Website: ulta-beauty
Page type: customer-info-address
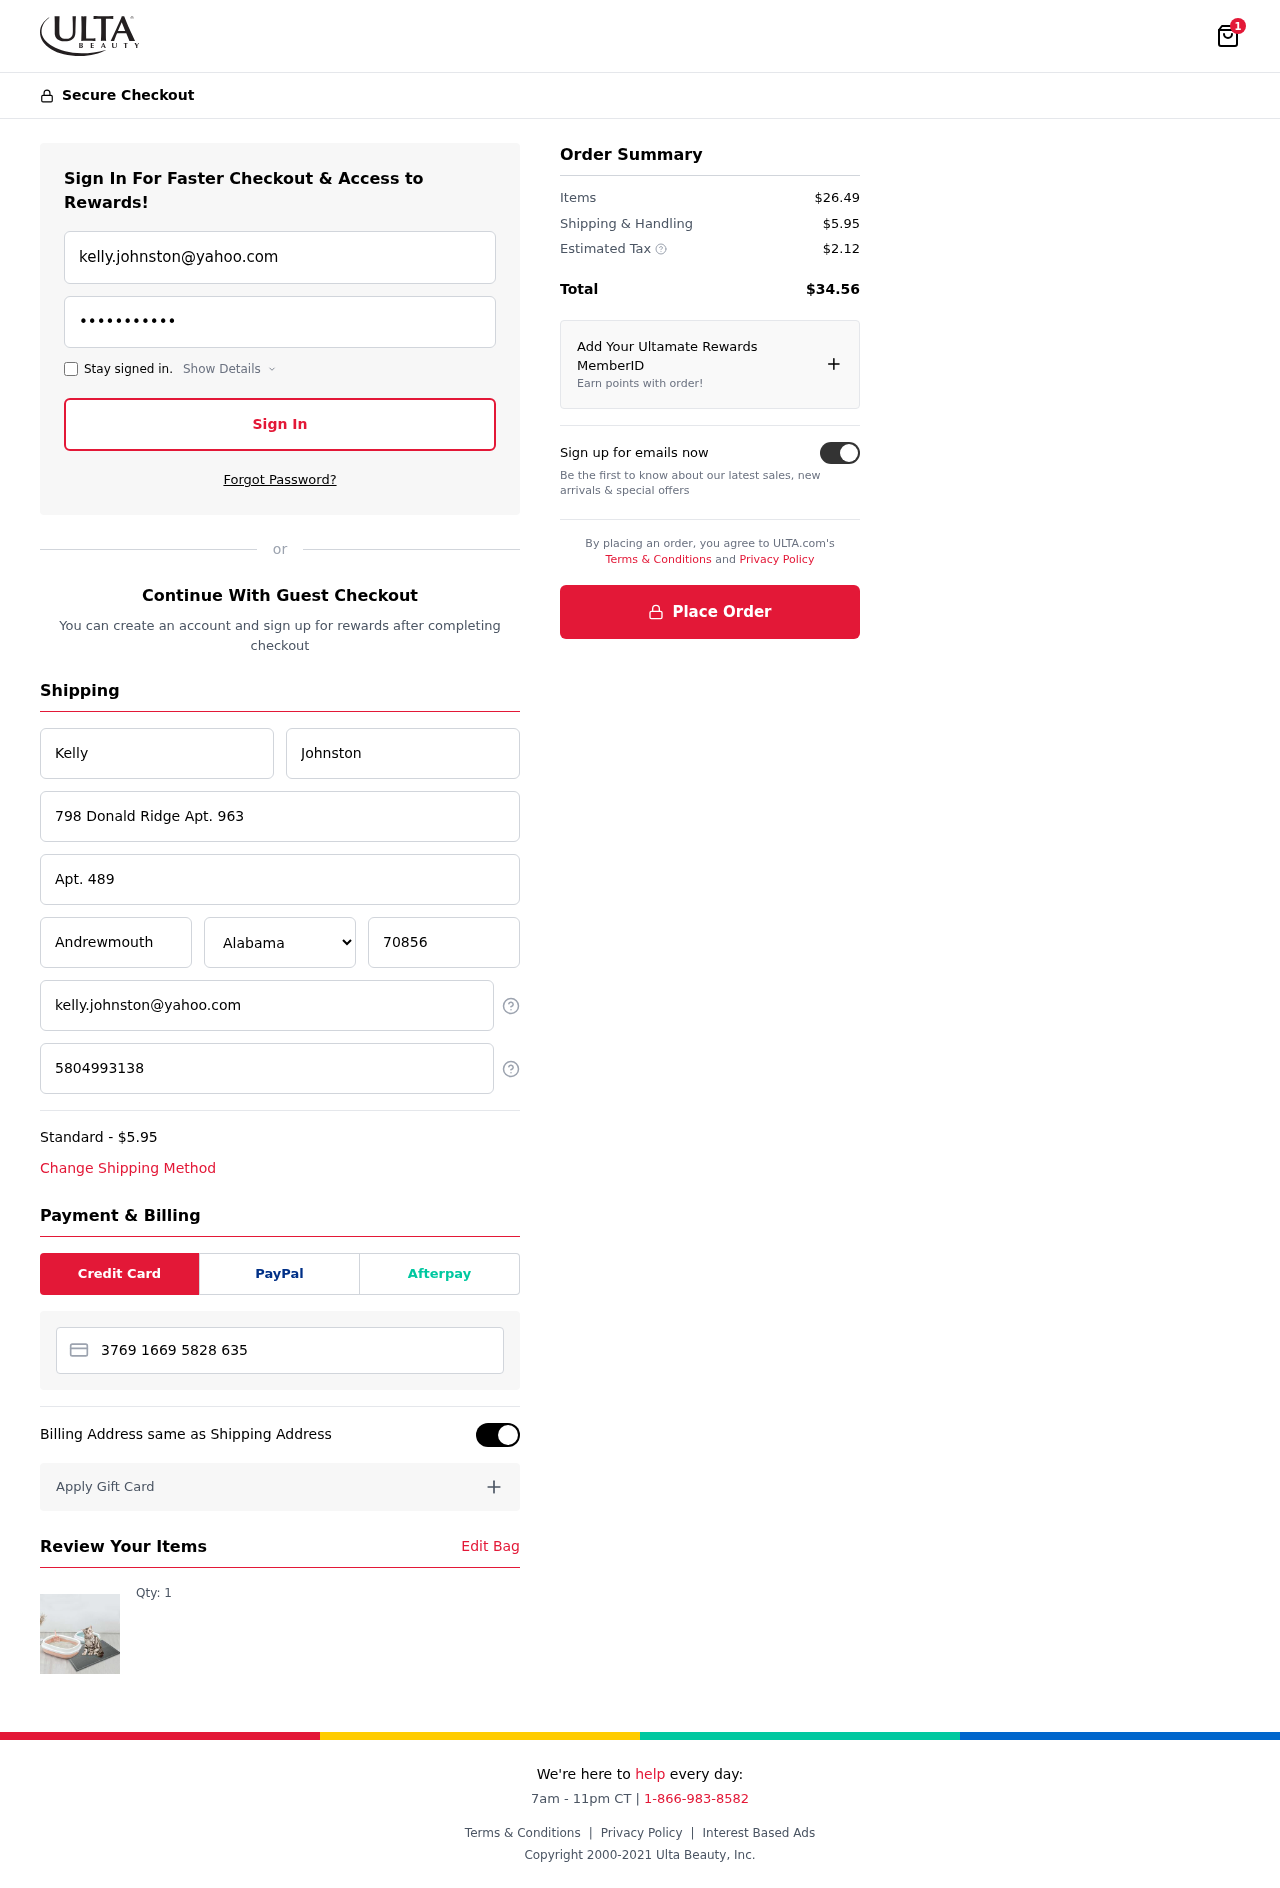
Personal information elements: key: PII_CARD_NUMBER
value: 3769 1669 5828 635
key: PII_CITY
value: Andrewmouth
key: PII_EMAIL
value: kelly.johnston@yahoo.com
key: PII_FIRSTNAME
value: Kelly
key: PII_LASTNAME
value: Johnston
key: PII_PHONE
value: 5804993138
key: PII_POSTCODE
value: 70856
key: PII_STATE
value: Alabama
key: PII_STREET
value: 798 Donald Ridge Apt. 963
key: PII_STREET2
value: Apt. 489
Product elements: key: PRODUCT1_QUANTITY
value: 1
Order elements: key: ORDER_NUM_ITEMS
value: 1
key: ORDER_SHIPPING_COST
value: $5.95
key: ORDER_ITEMS_TOTAL
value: $26.49
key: ORDER_SHIPPING_COST2
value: $5.95
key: ORDER_TAX
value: $2.12
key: ORDER_TOTAL
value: $34.56